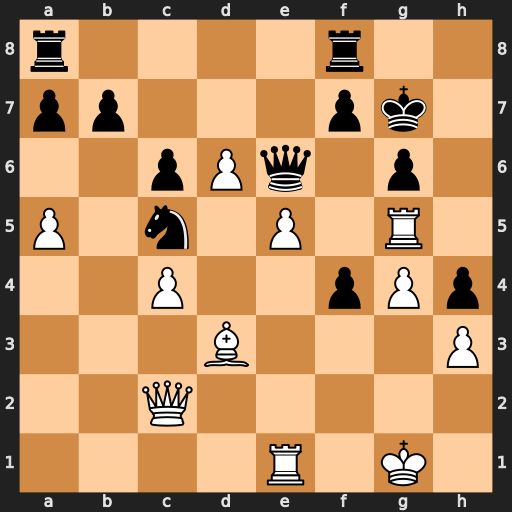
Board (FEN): r4r2/pp3pk1/2pPq1p1/P1n1P1R1/2P2pPp/3B3P/2Q5/4R1K1
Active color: w
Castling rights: -
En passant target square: -
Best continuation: Bf5 Qe8 e6 Qd8 e7